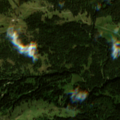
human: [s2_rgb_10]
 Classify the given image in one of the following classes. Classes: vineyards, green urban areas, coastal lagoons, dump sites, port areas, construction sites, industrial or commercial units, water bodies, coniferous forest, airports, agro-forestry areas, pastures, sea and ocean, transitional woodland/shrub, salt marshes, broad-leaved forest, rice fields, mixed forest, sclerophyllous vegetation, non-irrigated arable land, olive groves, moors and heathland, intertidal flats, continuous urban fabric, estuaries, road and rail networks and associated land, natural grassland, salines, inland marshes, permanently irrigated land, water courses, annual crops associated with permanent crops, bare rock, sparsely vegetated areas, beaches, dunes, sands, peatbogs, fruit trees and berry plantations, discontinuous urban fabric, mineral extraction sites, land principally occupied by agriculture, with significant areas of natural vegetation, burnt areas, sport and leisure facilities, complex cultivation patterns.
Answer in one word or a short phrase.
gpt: coniferous forest, natural grassland, transitional woodland/shrub